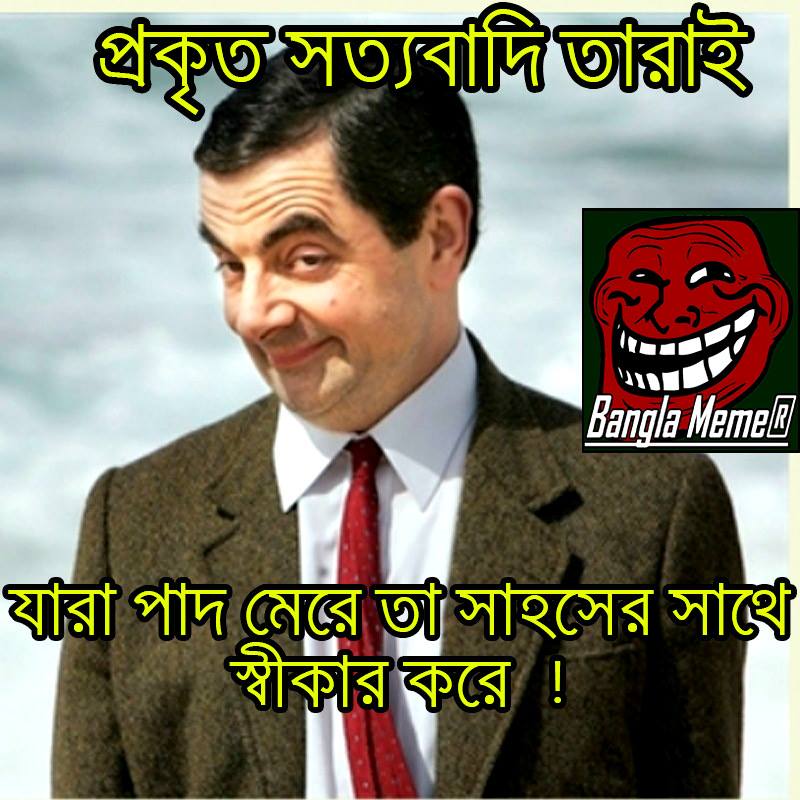
Caption: প্রকৃত সত্যবাদি তারাই      যারা পাদ মেরে তা সাহসের সাথে স্বীকার করে !
Label: non-hate